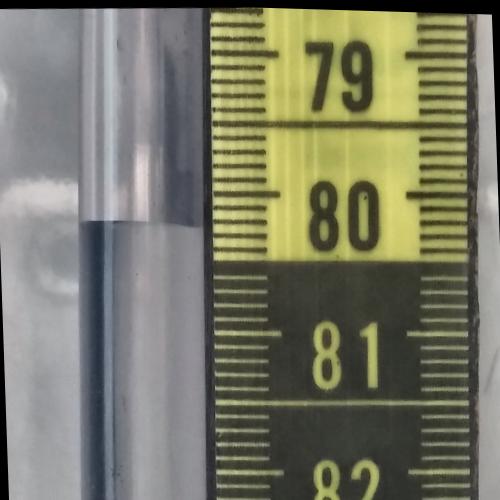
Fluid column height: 80.2 cm